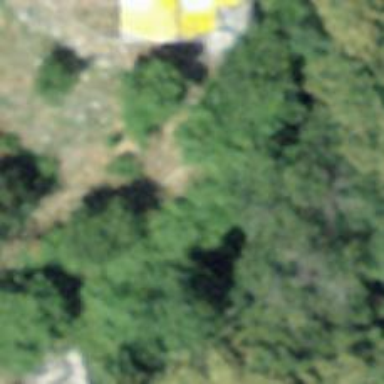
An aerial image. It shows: Isolated dwelling in remote location.